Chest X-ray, AP view. Patient: 55 years old, sex M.
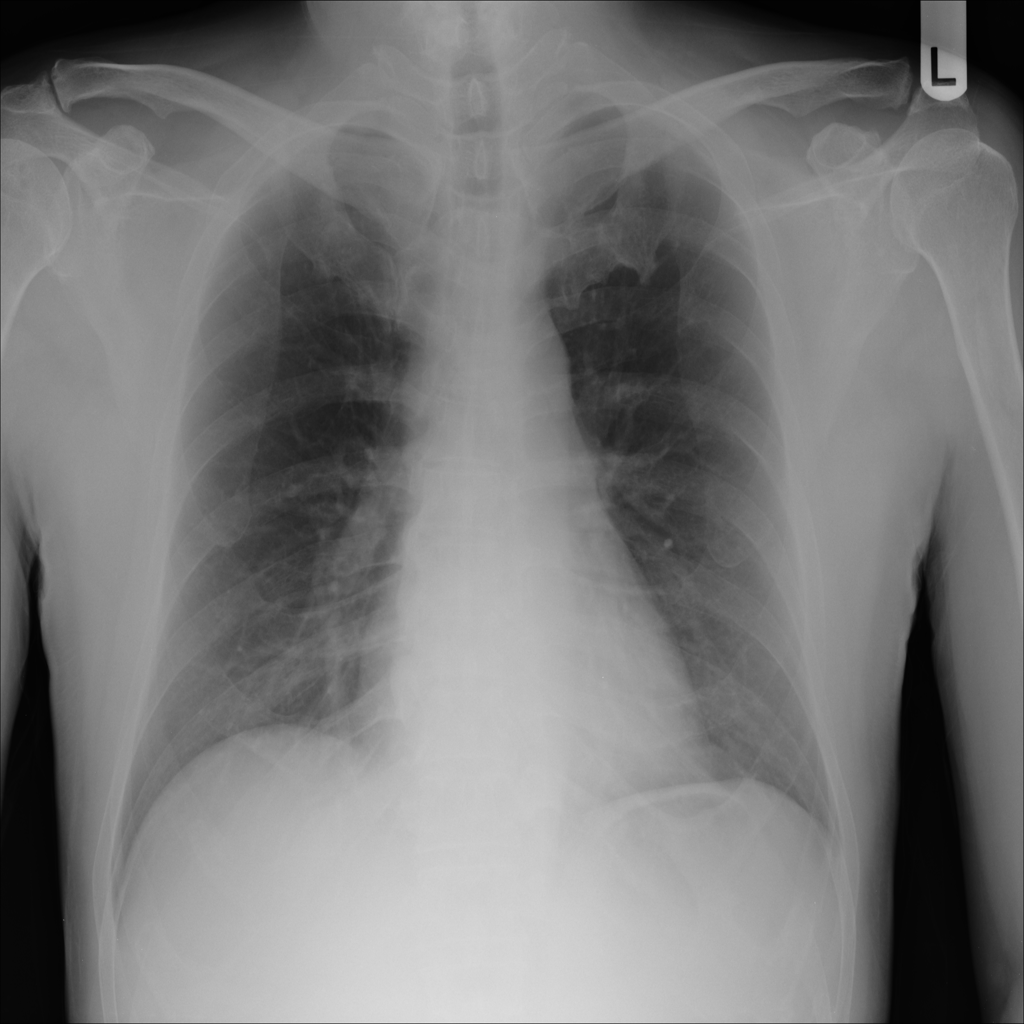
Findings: No Finding